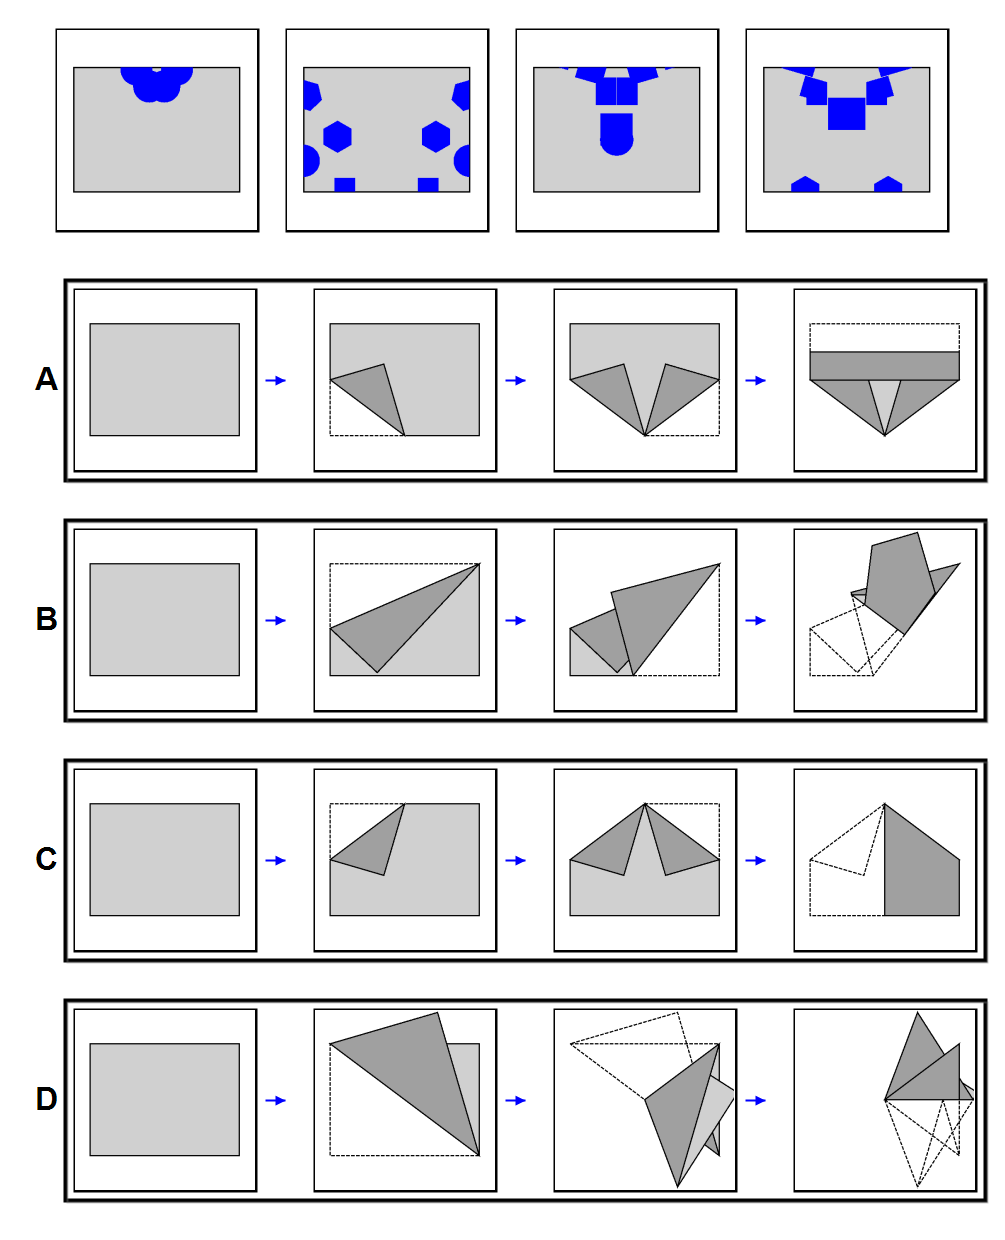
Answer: C